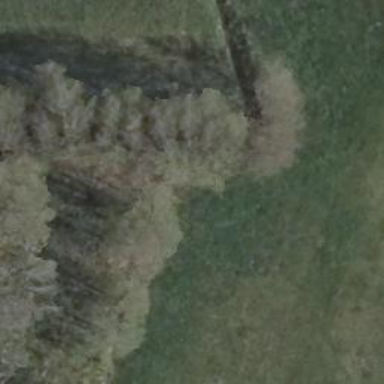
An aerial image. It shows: Row of deciduous broadleaved trees.